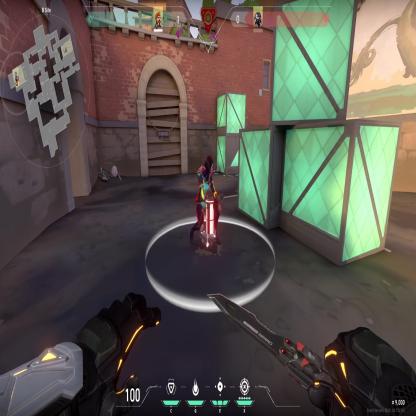
Label: planted spike ; enemy